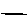
Label: line